【题型】填空题　【知识点】立体几何　【难度】easy
球$O$是棱长为$1$的正方体的外接球，则球$O$的内接正四面体体积为\underline{\qquad\qquad}.
【解答】
\vspace{0.5cm}
\noindent\textbf{【答案】$\dfrac{1}{3}$}

\vspace{0.5cm}
\noindent\textbf{【分析】将正四面体补形为正方体，利用正四面体和正方体有同一外接球求解即可.}

\vspace{0.5cm}
\noindent\textbf{【详解】}

\noindent\textbf{如图，正四面体可以补形为正方体，可知图中正四面体和正方体有同一外接球，}
\noindent\textbf{即球$O$是棱长为$1$的正方体的外接球也是图中正四面体的外接球，}
\noindent\textbf{因为正方体棱长为$1$，则体积为$1$，}
\noindent\textbf{可得正四面体体积为正方体体积去掉四个角上的三棱锥体积，}
\[
\text{即球 } O \text{ 的内接正四面体体积为 } 1 - 4\times\left(\dfrac{1}{3}\times\dfrac{1}{2}\times1\times1\times1\right) = \dfrac{1}{3}.
\]
\noindent\textbf{故答案为：$\dfrac{1}{3}$.}
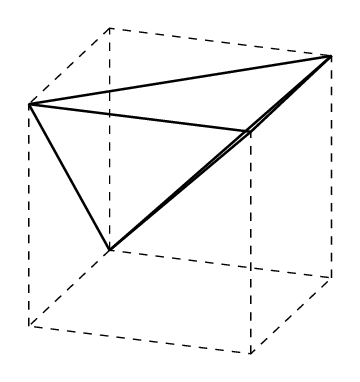